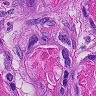
Metastatic tissue present: yes